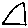
Label: triangle